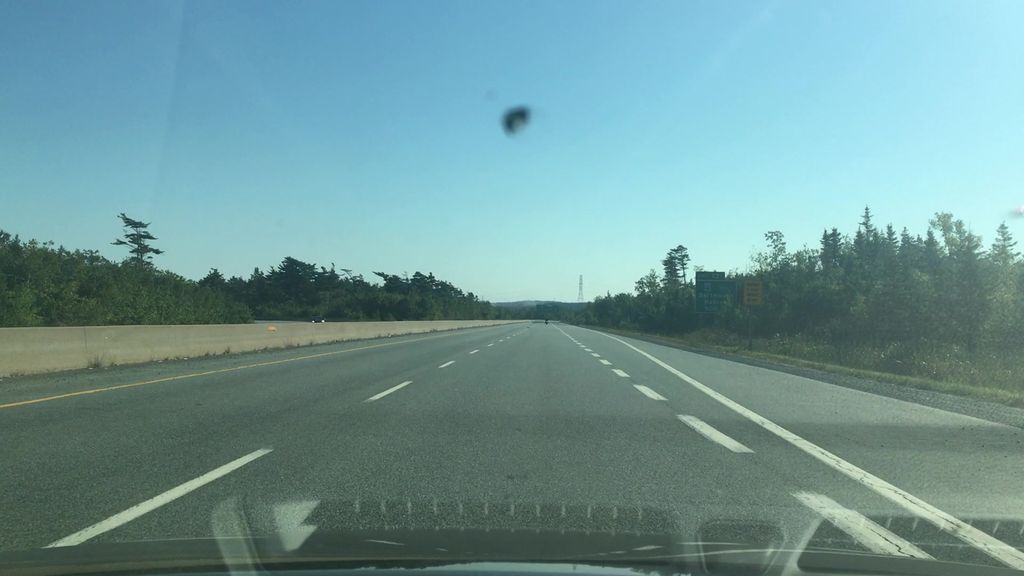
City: halifax